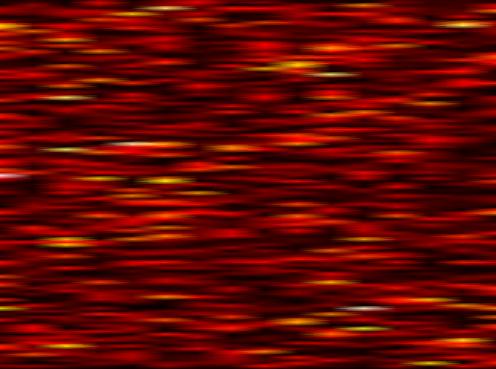
Label: WOLA